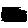
Label: hexagon